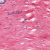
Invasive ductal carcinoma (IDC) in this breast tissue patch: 0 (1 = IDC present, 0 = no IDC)